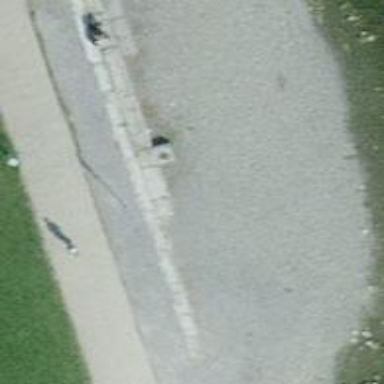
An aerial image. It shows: Retaining wall.